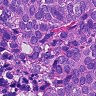
Metastatic tissue present: yes